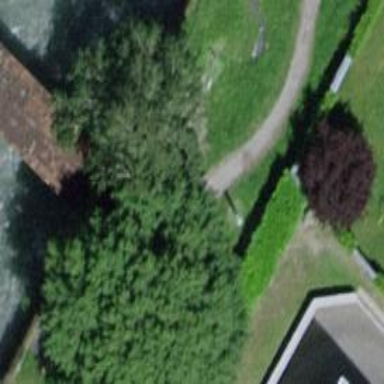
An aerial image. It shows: Covered bridge on path.